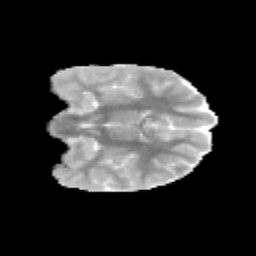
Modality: MD
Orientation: coronal
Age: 9
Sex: female
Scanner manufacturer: siemens
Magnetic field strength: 3 T
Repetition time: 3.8 s
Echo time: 0.07 s